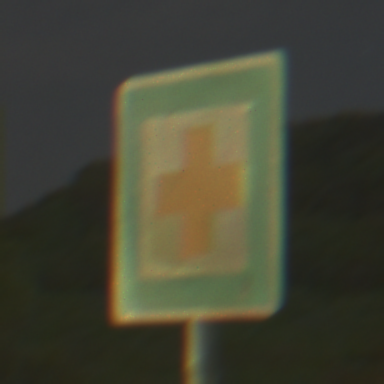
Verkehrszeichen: ErsteHilfe
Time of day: Night
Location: Outdoor (Urban)
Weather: PartlyCloudy
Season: NotSpecified
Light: Artificial